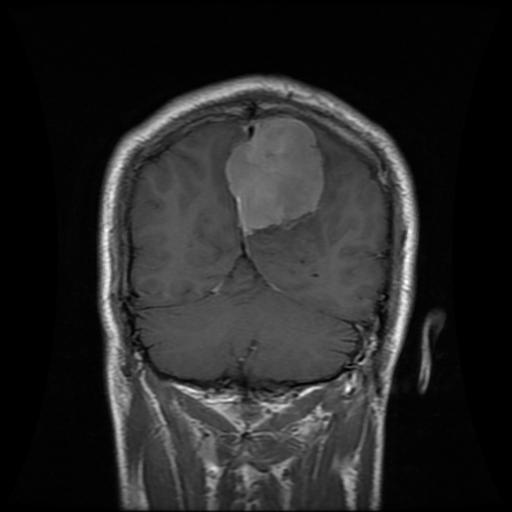
Label: meningioma